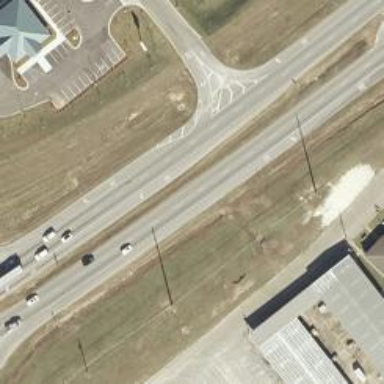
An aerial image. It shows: Asphalt dual carriageway at the trunk highway level.